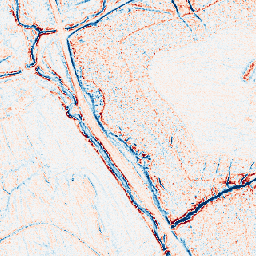
Category: edge_preserving
Decomposition family: anisotropic_diffusion
Decomposition parameters: iterations: 5
kappa: 30
gamma: 0.15
Upsampling method: nearest
Upsampling parameters: scale: 4
Upsampling scale: 4